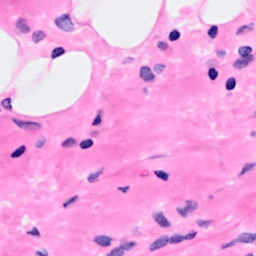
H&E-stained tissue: Breast